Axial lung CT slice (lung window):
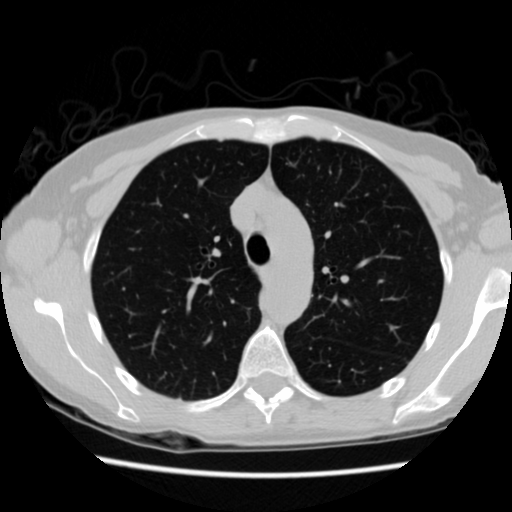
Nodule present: no